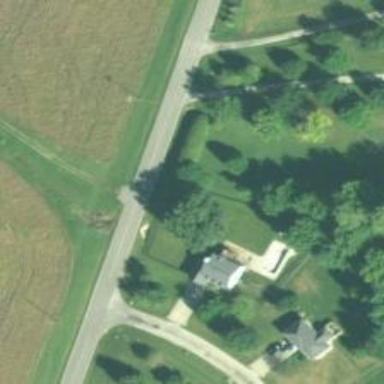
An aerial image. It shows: Abandoned railway intersecting residential road.